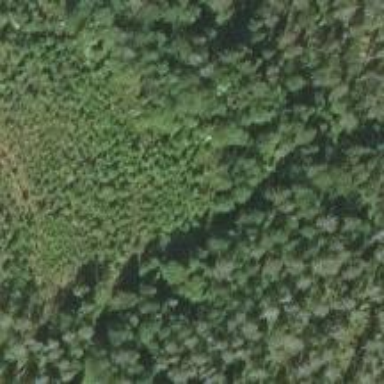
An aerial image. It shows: Woodland consisting mainly of needle-leaved trees.